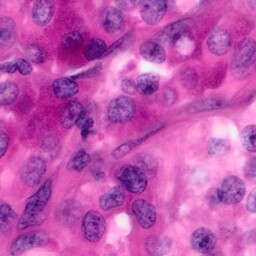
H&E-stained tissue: Pancreatic